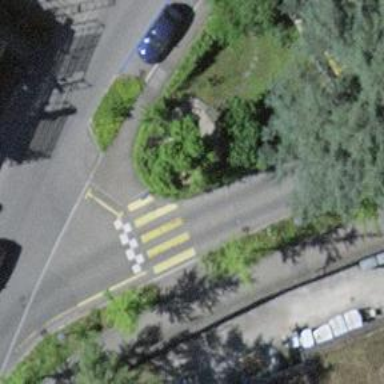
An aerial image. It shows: Uncontrolled zebra crossing with notable zebra markings.